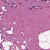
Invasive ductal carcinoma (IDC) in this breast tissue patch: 0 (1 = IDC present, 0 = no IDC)